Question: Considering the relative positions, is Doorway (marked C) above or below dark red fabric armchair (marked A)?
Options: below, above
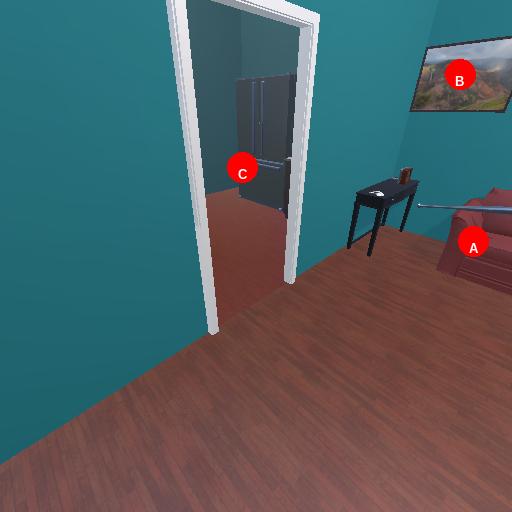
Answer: below